Aerial crown-view tile of a tropical tree (Barro Colorado Island, Panama), acquired 20240716:
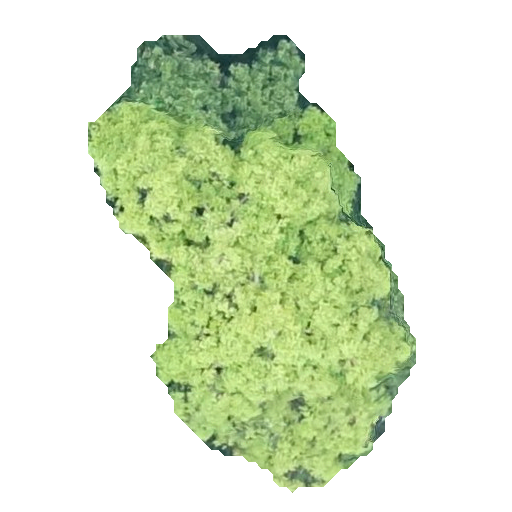
Species: Astronium graveolens
GBIF accepted scientific name: Astronium graveolens
Crown area: 147.472 m²